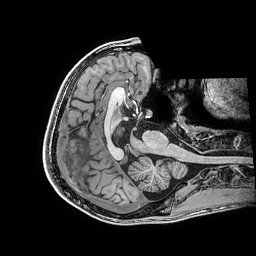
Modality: T1w
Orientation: axial
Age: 18
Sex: male
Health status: healthy